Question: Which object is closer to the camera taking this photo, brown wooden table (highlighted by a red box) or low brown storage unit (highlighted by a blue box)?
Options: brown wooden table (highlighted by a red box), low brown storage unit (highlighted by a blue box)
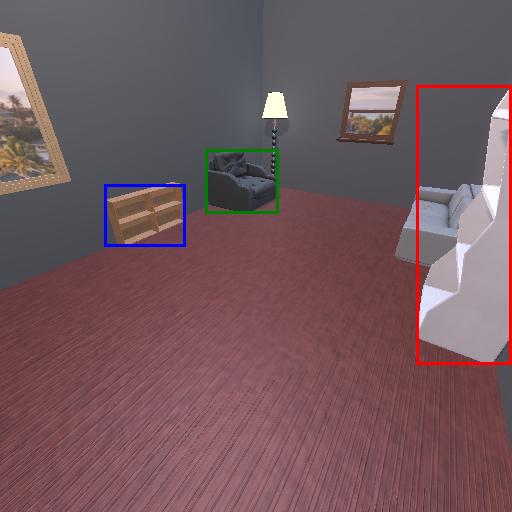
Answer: brown wooden table (highlighted by a red box)